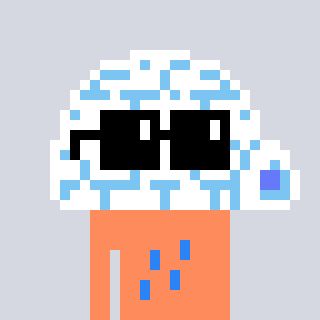
a pixel art character with square black sunglasses, a igloo-shaped head and a peachy-colored body on a cool background